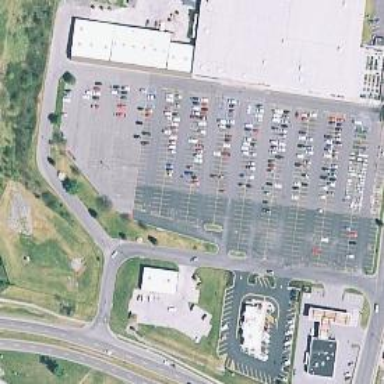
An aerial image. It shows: Retail area.